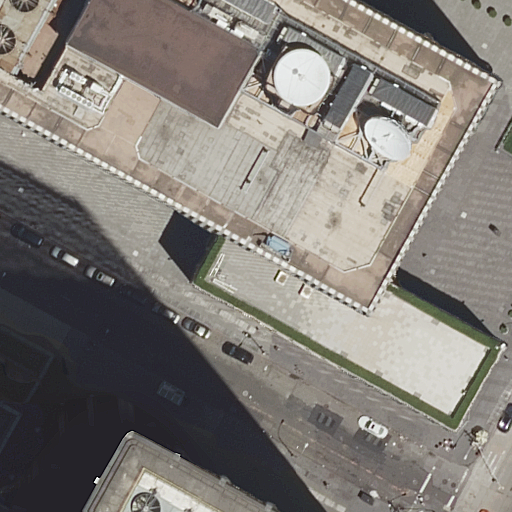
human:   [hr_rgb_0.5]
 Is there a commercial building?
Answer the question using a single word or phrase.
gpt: yes

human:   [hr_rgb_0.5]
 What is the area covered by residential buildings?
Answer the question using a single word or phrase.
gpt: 1163m2

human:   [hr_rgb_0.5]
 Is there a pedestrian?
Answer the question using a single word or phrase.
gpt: yes

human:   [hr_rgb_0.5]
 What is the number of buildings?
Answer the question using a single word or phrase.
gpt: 3

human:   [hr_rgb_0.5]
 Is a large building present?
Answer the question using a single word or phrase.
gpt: yes

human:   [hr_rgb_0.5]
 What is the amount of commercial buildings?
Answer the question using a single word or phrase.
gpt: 2

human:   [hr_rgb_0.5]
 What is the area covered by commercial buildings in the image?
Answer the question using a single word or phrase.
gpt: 5671m2

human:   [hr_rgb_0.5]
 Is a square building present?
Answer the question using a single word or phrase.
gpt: no

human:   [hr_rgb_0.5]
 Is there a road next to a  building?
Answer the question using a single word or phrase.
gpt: yes

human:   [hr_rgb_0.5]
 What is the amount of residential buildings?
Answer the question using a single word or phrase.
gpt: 1

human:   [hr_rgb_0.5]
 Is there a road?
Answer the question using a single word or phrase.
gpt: yes

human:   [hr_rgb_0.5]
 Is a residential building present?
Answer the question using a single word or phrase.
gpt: yes

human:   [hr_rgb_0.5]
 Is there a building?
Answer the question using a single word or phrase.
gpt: yes

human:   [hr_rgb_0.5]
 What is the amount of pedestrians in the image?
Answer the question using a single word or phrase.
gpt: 1

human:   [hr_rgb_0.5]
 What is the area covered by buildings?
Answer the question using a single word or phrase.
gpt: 6834m2

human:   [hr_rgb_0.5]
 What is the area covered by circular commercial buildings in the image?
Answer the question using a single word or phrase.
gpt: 0m2

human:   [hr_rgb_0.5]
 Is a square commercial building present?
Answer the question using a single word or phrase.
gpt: no

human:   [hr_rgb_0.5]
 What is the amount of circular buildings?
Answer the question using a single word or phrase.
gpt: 0

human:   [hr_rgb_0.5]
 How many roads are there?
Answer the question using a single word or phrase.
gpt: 2

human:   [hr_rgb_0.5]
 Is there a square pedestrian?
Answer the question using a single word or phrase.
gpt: no

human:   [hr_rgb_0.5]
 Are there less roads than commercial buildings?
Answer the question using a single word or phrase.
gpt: no

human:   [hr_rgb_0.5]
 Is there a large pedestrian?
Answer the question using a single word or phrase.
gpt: no

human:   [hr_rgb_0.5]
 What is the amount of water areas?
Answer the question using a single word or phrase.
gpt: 0

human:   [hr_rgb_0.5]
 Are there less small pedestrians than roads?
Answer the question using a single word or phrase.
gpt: yes

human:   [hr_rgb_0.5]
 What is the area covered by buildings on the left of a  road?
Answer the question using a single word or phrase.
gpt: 1163m2

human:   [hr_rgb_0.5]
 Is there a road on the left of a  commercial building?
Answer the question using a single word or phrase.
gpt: yes

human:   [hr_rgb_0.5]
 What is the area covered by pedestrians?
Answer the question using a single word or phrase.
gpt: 122m2

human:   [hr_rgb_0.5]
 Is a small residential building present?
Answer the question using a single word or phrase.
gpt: no

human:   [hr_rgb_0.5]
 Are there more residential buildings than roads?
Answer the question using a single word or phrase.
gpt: no

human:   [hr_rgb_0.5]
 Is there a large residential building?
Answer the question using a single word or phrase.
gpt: yes

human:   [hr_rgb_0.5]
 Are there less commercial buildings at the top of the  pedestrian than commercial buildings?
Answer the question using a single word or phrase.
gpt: yes

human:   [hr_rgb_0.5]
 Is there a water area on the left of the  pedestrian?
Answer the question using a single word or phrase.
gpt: no

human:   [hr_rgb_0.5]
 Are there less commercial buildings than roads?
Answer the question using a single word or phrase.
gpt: no

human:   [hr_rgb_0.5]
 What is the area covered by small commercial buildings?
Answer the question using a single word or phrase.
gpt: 0m2

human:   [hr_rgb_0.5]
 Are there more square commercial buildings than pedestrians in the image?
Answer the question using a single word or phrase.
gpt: no

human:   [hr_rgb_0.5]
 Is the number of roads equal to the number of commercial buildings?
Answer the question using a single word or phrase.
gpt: yes

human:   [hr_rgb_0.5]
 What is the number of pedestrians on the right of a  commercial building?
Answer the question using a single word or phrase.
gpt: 1

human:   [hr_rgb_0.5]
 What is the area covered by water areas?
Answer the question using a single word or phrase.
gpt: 0m2

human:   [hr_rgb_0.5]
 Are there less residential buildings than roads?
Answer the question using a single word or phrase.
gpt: yes

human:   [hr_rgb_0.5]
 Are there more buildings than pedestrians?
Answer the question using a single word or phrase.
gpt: yes

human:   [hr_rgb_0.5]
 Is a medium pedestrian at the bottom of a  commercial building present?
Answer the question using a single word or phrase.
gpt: yes

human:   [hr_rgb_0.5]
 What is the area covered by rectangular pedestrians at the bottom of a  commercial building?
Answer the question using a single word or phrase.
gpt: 122m2

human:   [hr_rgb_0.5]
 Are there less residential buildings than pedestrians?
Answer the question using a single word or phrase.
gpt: no

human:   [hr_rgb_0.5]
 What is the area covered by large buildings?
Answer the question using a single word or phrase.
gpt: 6834m2

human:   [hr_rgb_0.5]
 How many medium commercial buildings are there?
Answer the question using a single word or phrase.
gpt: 0

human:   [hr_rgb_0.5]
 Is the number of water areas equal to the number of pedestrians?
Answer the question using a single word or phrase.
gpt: no

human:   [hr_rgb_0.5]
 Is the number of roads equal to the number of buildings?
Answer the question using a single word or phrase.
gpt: no

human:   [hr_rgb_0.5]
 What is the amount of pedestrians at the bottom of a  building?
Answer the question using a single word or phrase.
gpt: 1

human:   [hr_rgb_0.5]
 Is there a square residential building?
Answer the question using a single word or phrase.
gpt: no

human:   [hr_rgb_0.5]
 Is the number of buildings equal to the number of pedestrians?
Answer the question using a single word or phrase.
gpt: no

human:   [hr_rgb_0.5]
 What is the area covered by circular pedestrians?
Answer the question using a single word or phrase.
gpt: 0m2

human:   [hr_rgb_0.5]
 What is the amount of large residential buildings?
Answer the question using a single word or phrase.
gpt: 1

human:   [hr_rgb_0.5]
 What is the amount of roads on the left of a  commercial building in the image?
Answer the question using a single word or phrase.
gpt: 1

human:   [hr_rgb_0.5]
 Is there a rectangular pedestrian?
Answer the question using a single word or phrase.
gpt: yes

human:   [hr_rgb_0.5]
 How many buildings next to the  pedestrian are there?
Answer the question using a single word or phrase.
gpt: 3

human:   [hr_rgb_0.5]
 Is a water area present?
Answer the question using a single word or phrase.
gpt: no

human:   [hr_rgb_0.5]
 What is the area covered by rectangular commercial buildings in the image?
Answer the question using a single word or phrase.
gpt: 2145m2

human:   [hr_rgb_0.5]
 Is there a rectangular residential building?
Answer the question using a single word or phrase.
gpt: no

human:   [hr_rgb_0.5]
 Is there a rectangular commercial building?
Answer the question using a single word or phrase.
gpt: yes

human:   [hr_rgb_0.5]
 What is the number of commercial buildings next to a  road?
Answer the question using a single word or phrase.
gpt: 2

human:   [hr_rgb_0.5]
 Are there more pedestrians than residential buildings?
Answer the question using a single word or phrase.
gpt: no

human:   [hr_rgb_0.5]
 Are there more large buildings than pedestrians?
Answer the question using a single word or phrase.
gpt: yes

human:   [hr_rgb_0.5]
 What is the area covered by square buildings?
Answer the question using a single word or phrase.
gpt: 0m2

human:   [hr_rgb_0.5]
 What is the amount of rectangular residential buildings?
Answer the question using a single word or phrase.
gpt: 0